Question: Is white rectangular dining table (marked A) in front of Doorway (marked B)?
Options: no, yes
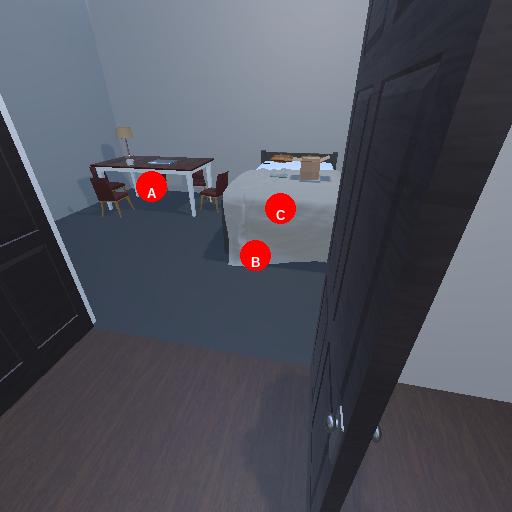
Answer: no